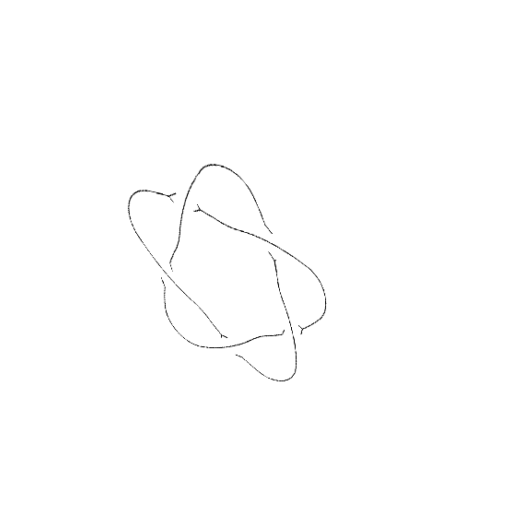
Crossing number: 5